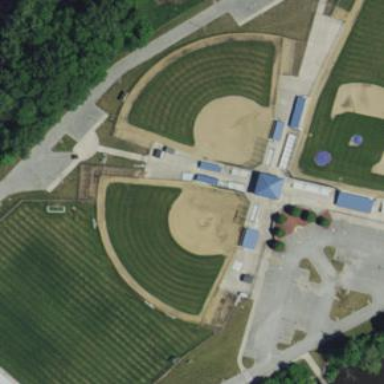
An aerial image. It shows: Baseball pitch for leisure land.